Question: What is the current theme?
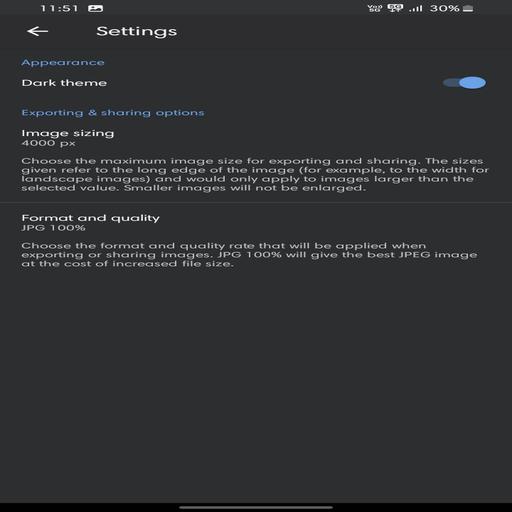
Answer: Dark theme